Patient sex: M
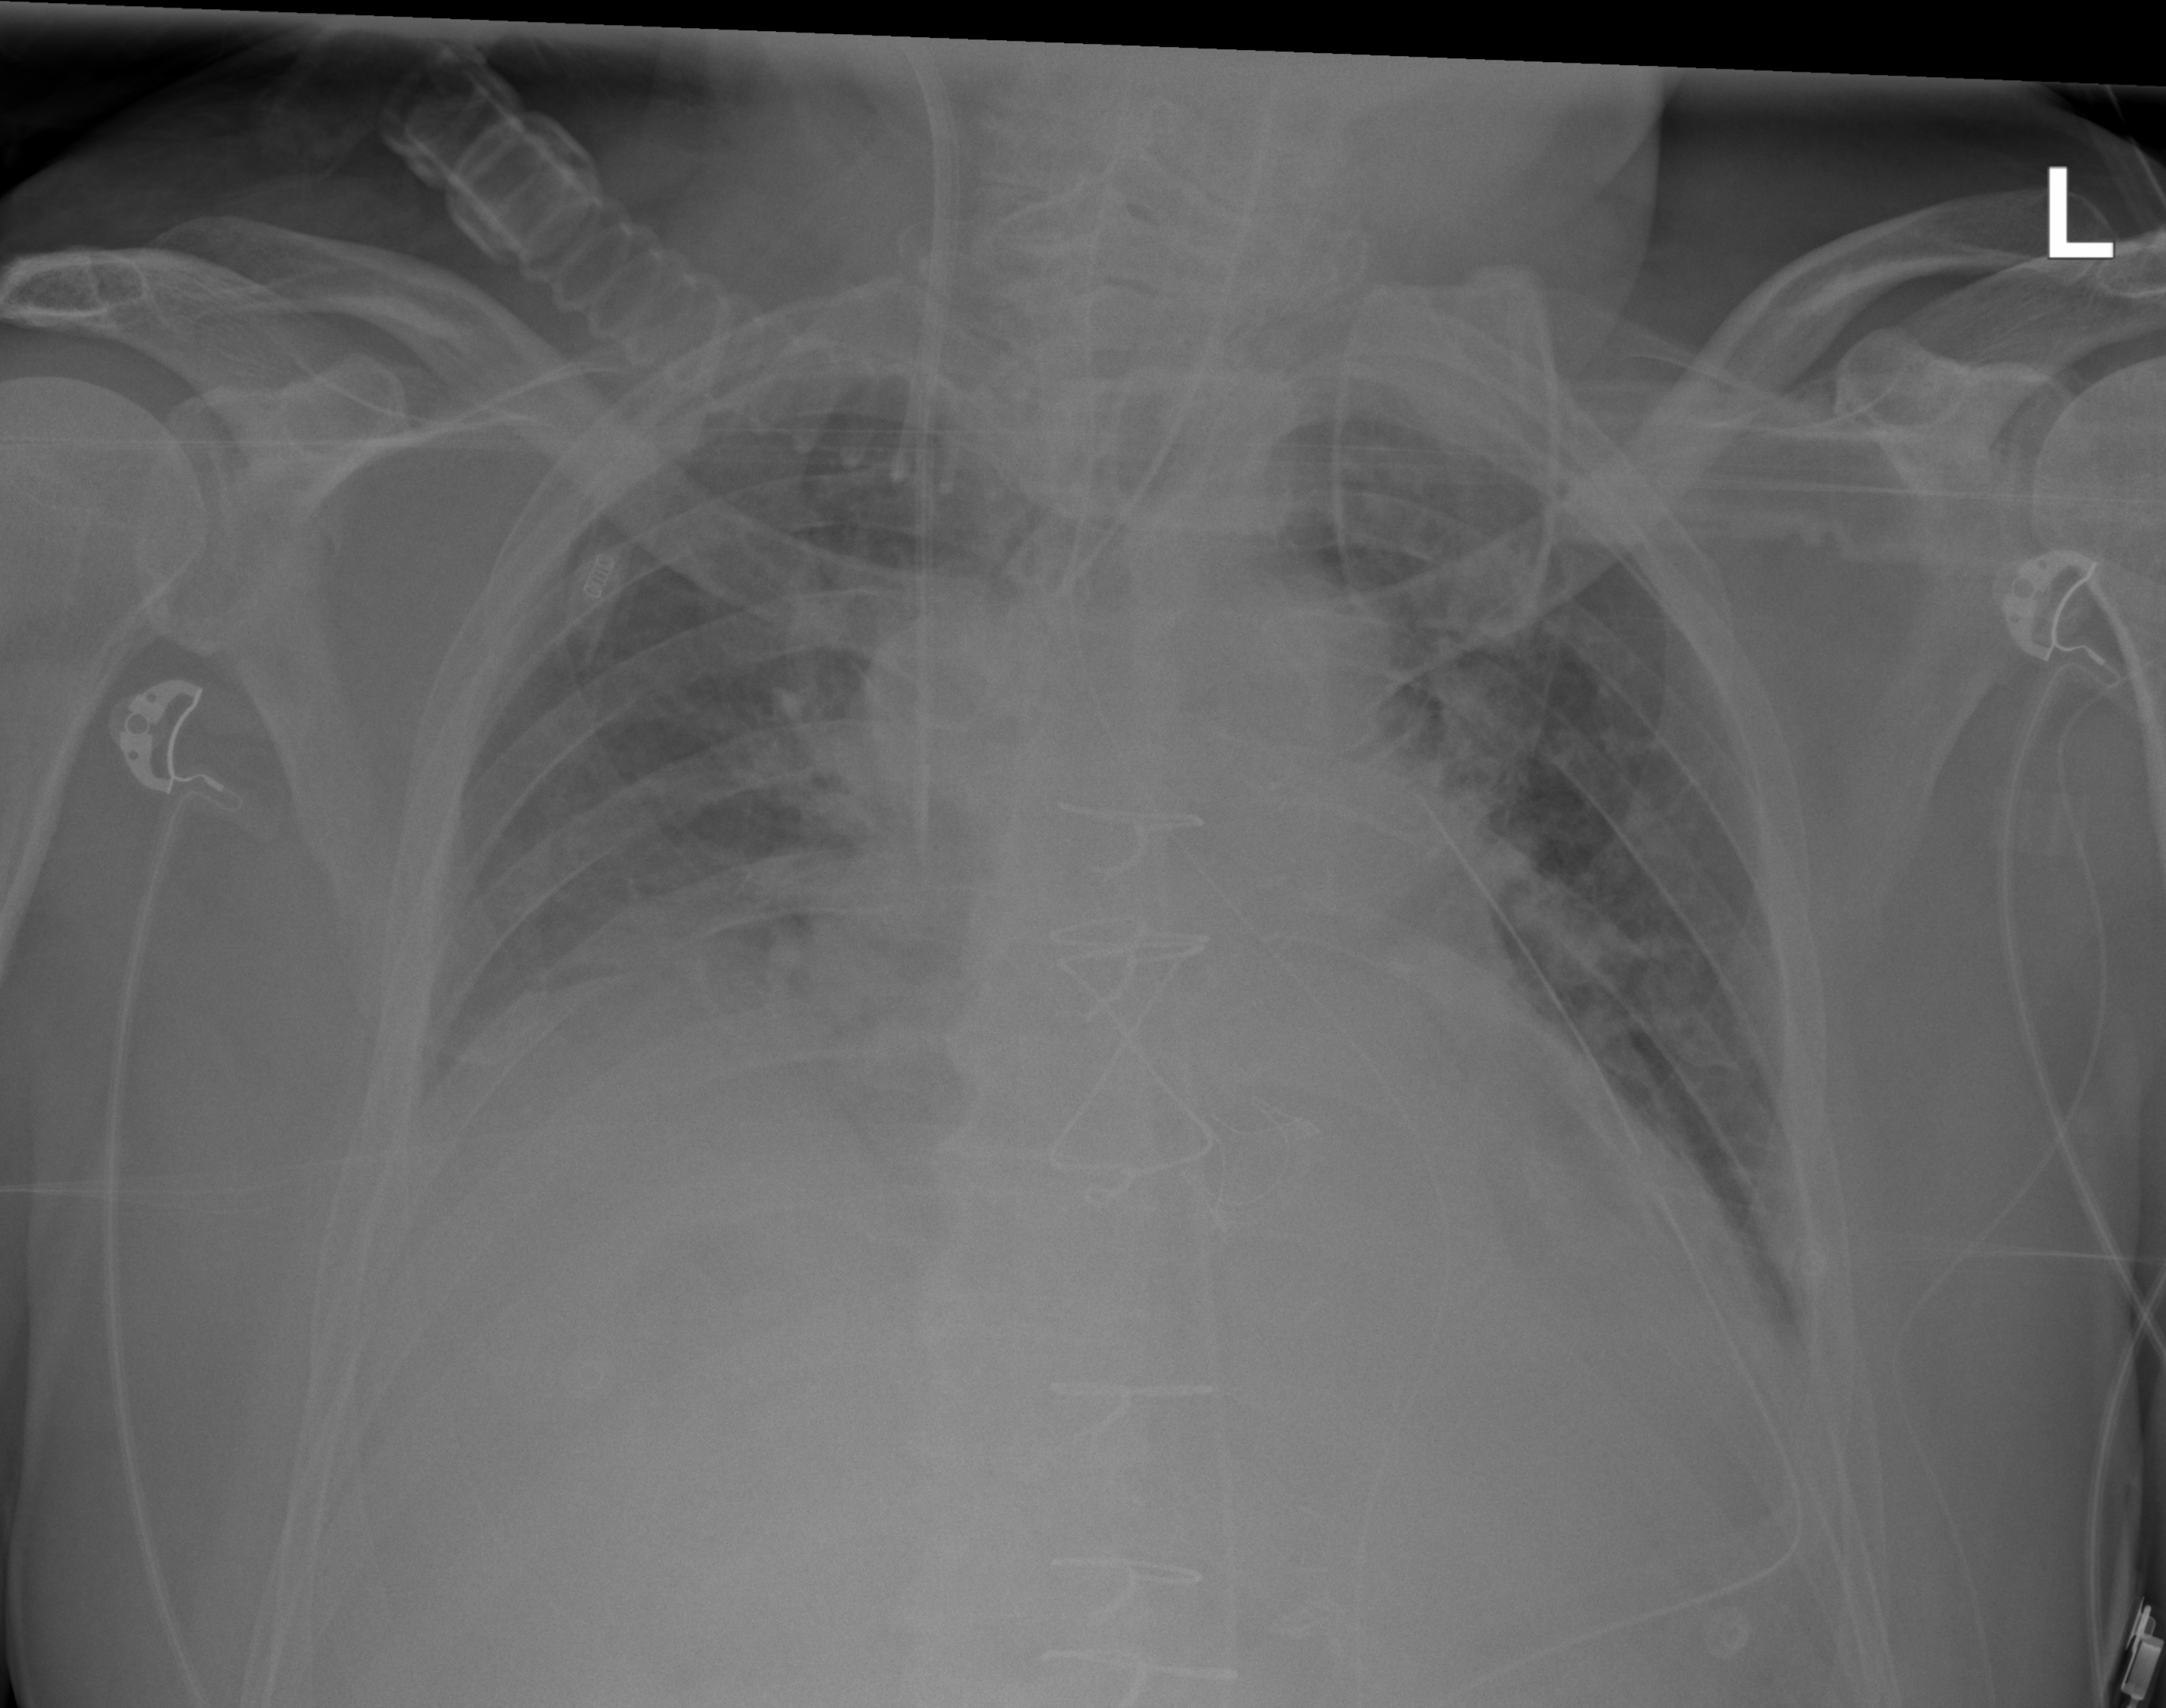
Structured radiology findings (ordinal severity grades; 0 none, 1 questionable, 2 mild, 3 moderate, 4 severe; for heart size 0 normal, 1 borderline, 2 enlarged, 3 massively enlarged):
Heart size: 2
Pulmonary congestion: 3
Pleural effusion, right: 2
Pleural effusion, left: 2
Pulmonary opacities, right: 2
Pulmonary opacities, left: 2
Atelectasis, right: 3
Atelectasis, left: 2